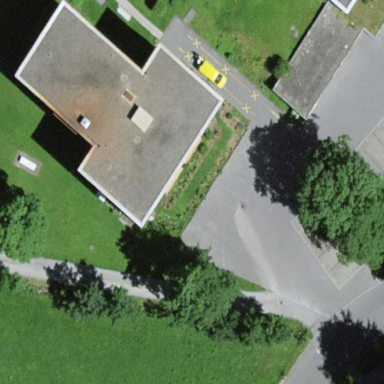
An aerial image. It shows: Group of garages.